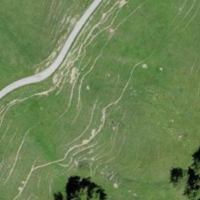
EUNIS habitat code: 23
Species observed at this site:
Turdus torquatus